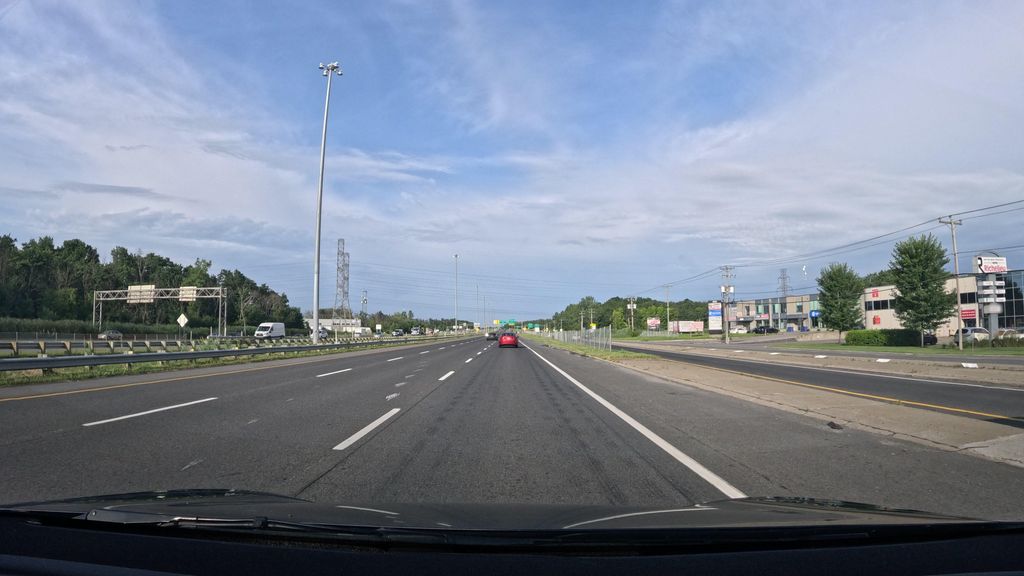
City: montreal